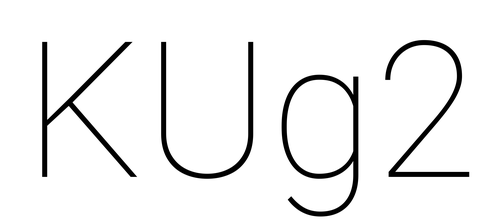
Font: Roboto_Thin